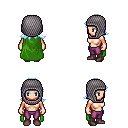
a pixel art fantasy rpg character, female body template, human, light skin, green cape, magenta pants, white cyan loose hair, chain hood, maroon shoes, four views (front, back, left, right), 2x2 character sprite sheet, small pixel art, hard edges, no anti-aliasing